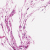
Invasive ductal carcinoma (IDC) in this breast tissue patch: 0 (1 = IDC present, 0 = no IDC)